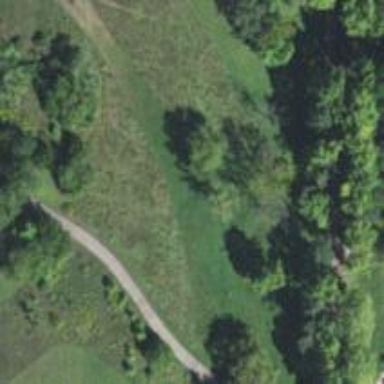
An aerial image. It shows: Disc golf hole.